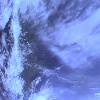
Label: cloud